Aerial crown-view tile of a tropical tree (Barro Colorado Island, Panama), acquired 20240918:
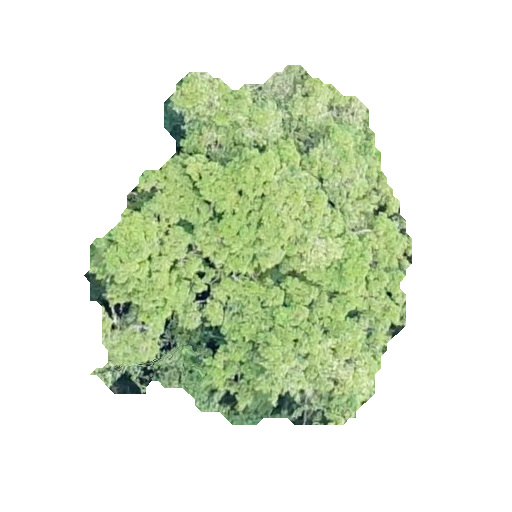
Species: Brosimum alicastrum
GBIF accepted scientific name: Brosimum alicastrum
Crown area: 134.28 m²